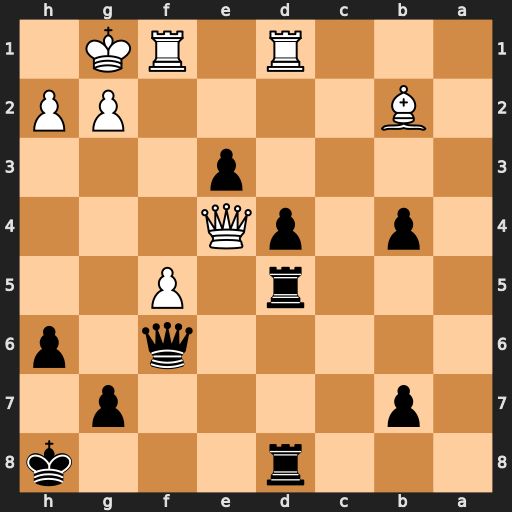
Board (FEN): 3r3k/1p4p1/5q1p/3r1P2/1p1pQ3/4p3/1B4PP/3R1RK1
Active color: b
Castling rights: -
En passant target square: -
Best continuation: Re5 Bxd4 Rxe4